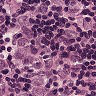
Metastatic tissue present: yes